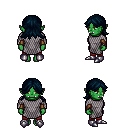
a pixel art fantasy rpg character, female body template, orc, green skin, chain mail, red pants, raven loose hair, cloth bracers, metal boots, four views (front, back, left, right), 2x2 character sprite sheet, small pixel art, hard edges, no anti-aliasing